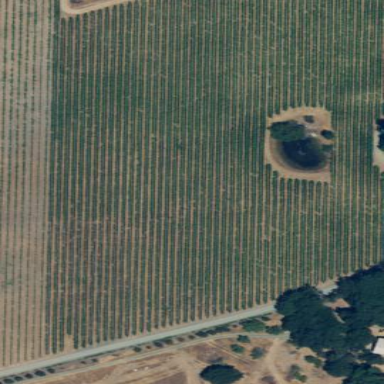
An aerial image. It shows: Vineyard with wine grapes as the main crop.